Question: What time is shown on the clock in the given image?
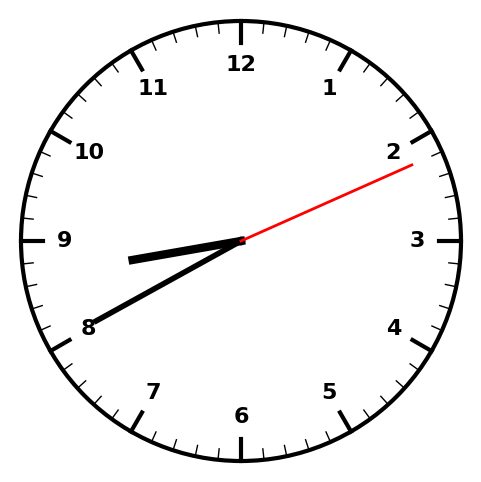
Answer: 08:40:11